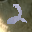
Label: 2